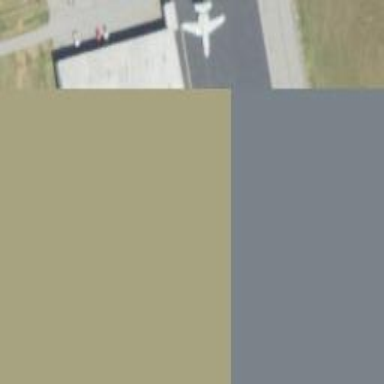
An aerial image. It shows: View of taxiway at the airport.